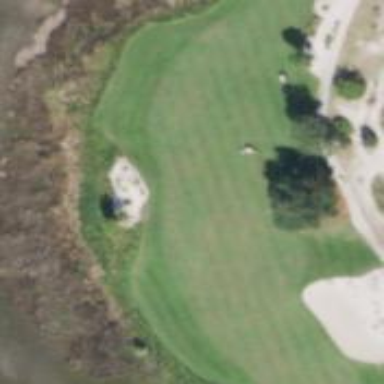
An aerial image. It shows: Golf hole.